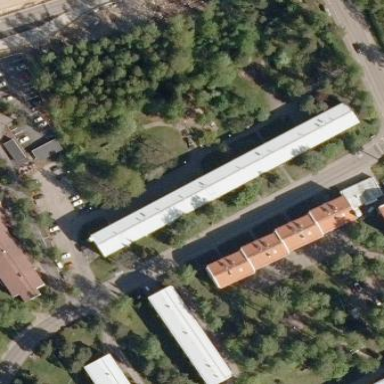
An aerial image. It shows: Gabled roof on building that houses apartments.